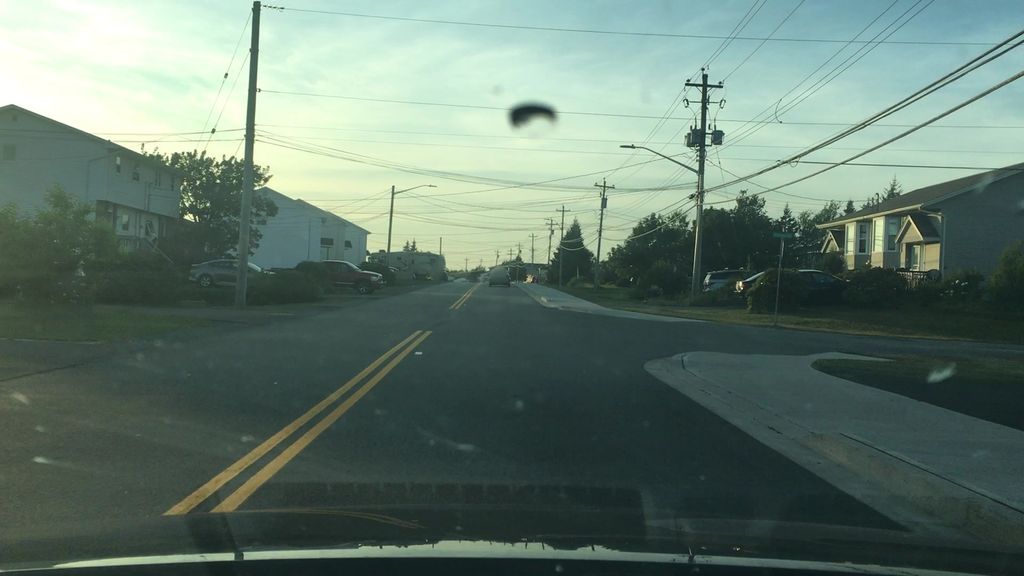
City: halifax